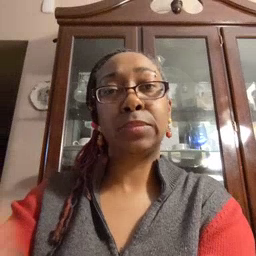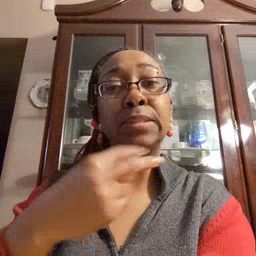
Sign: stuck